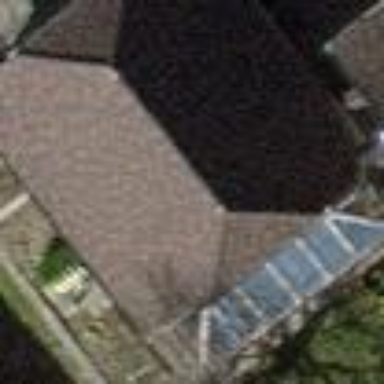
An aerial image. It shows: Garage.